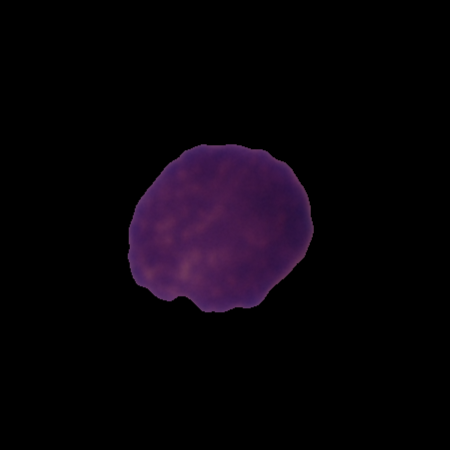
Label: healthy